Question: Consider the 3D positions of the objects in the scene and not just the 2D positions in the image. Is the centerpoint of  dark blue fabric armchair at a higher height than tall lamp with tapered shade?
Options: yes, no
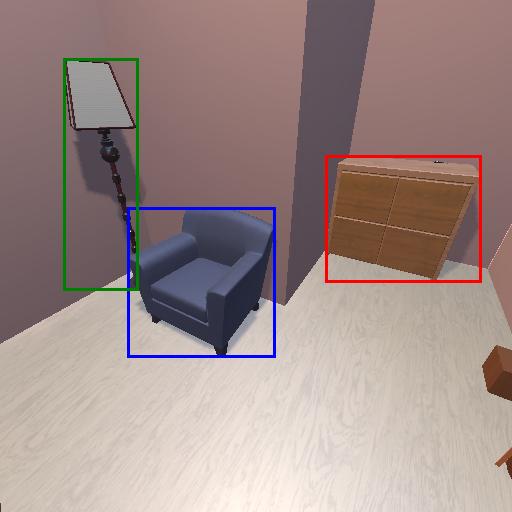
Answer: yes